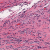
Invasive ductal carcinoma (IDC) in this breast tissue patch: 1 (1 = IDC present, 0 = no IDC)